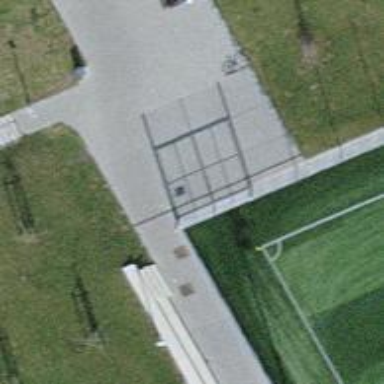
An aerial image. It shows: Footway made of paving stones.